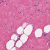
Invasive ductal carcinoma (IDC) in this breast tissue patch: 0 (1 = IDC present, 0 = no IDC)